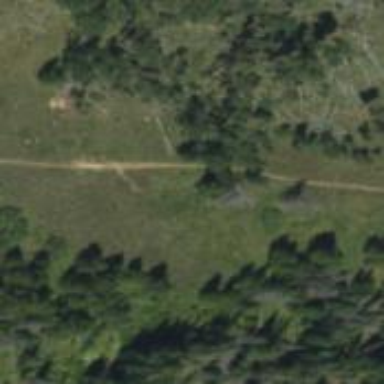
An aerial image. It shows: Path with excellent trail visibility.